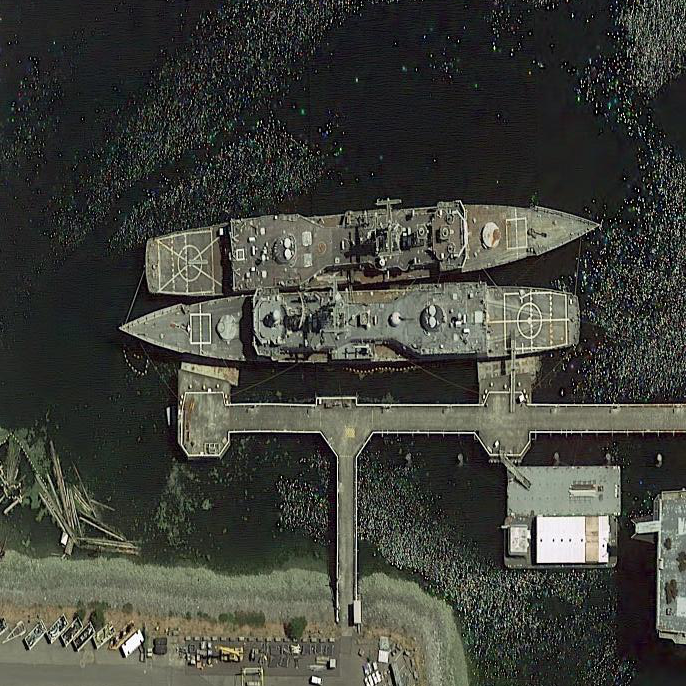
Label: cruiser